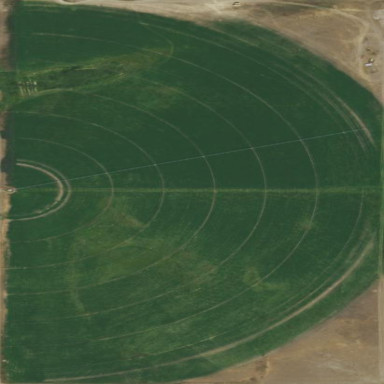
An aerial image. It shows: Farmland with pivot irrigation system.